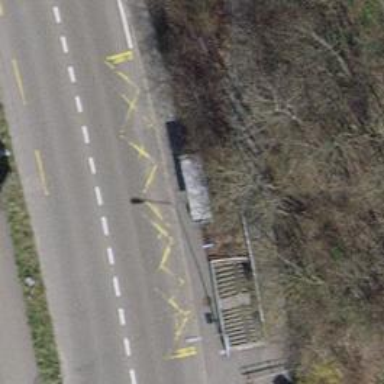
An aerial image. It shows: Asphalt footway with tunnel.